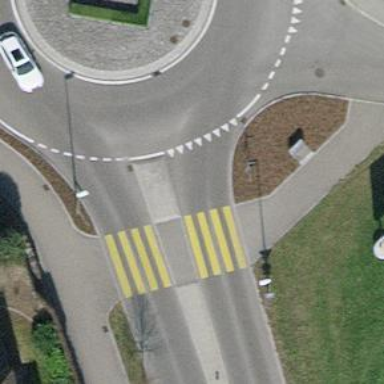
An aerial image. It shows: Uncontrolled road crossing with pedestrian island.